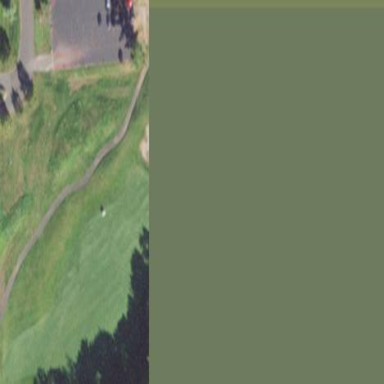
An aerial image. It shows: Golf fairway in the image.